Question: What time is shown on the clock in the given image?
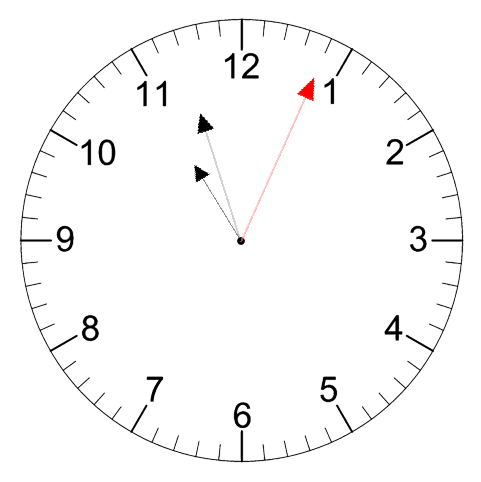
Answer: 10:57:04